Question: Given the coordinates of each point, how to calculate the area of a three-dimensional surface in MATLAB?
'''
x=-5:1:5;y=-5:1:5;
[xx,yy]=meshgrid(x,y);zz=Z;
figure(1)
mesh(xx,yy,zz)
figure(2)
xb=-5:0.25:5;
yb=-5:0.25:5;
[xxb,yyb]=meshgrid(xb,yb);
zzb=interp2(xx,yy,zz,xxb,yyb,'cubic');
mesh(xxb,yyb,zzb)
'''
above is my code.

the picture is the data of z.
I tried to search for questions alike but I just couldn't find it.
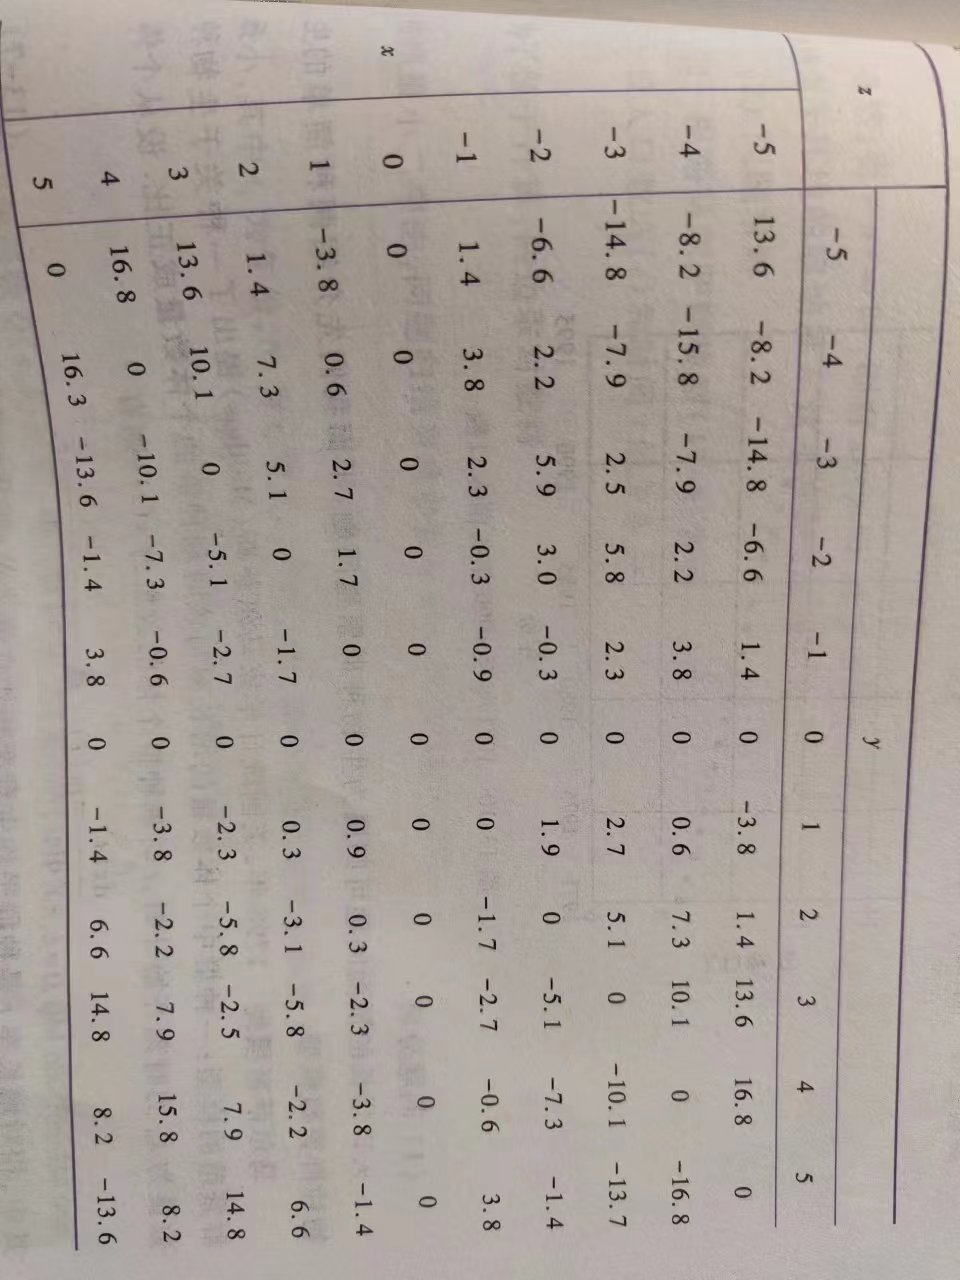
Answer: Try converting it to an <URL>.